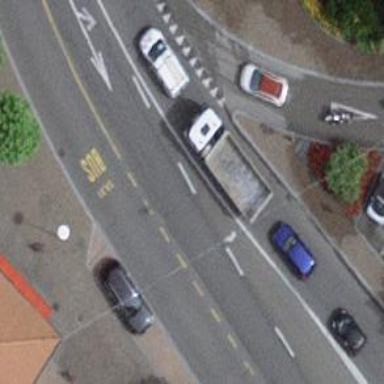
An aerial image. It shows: Pedestrian road.